Question: I have a dashboard in which I have menus in the left panel of it .Now what I would like to have, is that the menus can be grouped under one i.e under Home menu there may be two or three menus and so on and the menus should be animating capacity also.Here is the picture to illustrate what I would like.

Here is the CSS that is responsible
'''
#doclist {
background: -moz-linear-gradient(left, rgba(0, 0, 0, 0) 98%, rgba(0, 0, 0, 0.16) 100%);
background: -webkit-gradient(linear, left top, right top, color-stop(98%, rgba(0, 0, 0, 0)), color-stop(100%, rgba(0, 0, 0, 0.16)));
background: -webkit-linear-gradient(left, rgba(0, 0, 0, 0) 98%, rgba(0, 0, 0, 0.16) 100%);
background: -o-linear-gradient(left, rgba(0, 0, 0, 0) 98%, rgba(0, 0, 0, 0.16) 100%);
background: -ms-linear-gradient(left, rgba(0, 0, 0, 0) 98%, rgba(0, 0, 0, 0.16) 100%);
background: linear-gradient(to right, rgba(0, 0, 0, 0) 98%, rgba(0, 0, 0, 0.16) 100%);
filter: progid:DXImageTransform.Microsoft.gradient(startColorstr='#<PHONE>', endColorstr='#29000000', GradientType=1);
width:14%;
overflow: auto;
border-right: solid 1px #ddd;
padding: 10px;
float: left;
}
#doclist ul {
margin:0;
list-style:none;
}
#doclist li {
margin:0;
padding:0 0 4px 16px;
font-weight: bold;
line-height:19px;
background: url(../images/right-arrow.png) no-repeat 0 2px;
}
#doclist li a {
color: #000;
text-decoration: none;
}
#doclist li a:hover {
color: #0080FF;
}
#documents {
margin:0;
padding:0;
}
'''
and the html section
'''
<div id="main">
<div id="doclist" style="background-color: #fceabb">
<ul id="documents">
<li><a href="javascript:void(0);" rel="home" title="Home.jsp">Home</a></li>
<li><a href="javascript:void(0);" rel="details" title="forms/search" id="search">search</a></li>
<li><a href="javascript:void(0);" rel="newcaller_details" title="forms/newcaller">New Caller</a></li>
<li><a href="javascript:void(0);" rel="newsim_details" title="forms/newsim">Newsim</a></li>
</ul>
</div>
'''
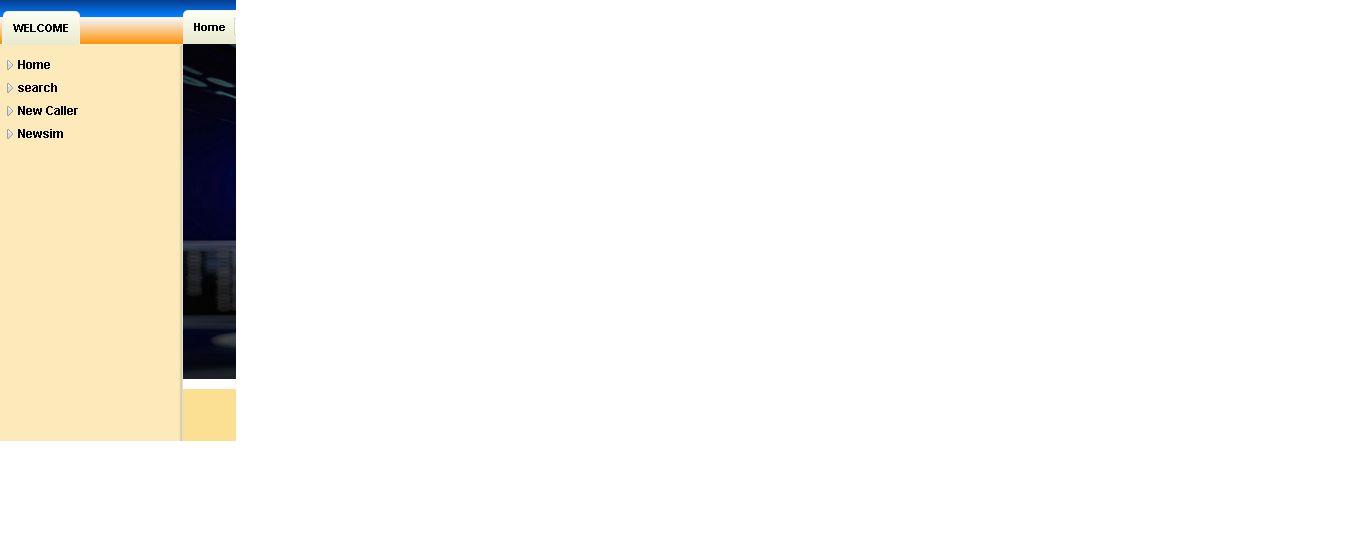
Answer: trye this jquery solution 'http://jsfiddle.net/7zav5/2/'
add below css
'''
#documents li ul{
display:none;
}
'''
and script with jquery library
'''
$(document).ready(function(e) {
$('#documents li ').hover(function(){
$(this).children('ul').clearQueue();
$(this).children('ul').slideDown();
},
function(){
$(this).children('ul').clearQueue();
$(this).children('ul').slideUp();
})
});
'''